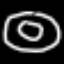
Label: donut